Interaction volume radius: 10 \u00c5
Interaction volume height: 30 \u00c5
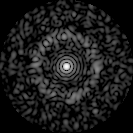
Disorder parameter: 0.8451